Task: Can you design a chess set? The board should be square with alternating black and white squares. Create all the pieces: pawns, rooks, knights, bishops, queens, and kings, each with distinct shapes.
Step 4888:
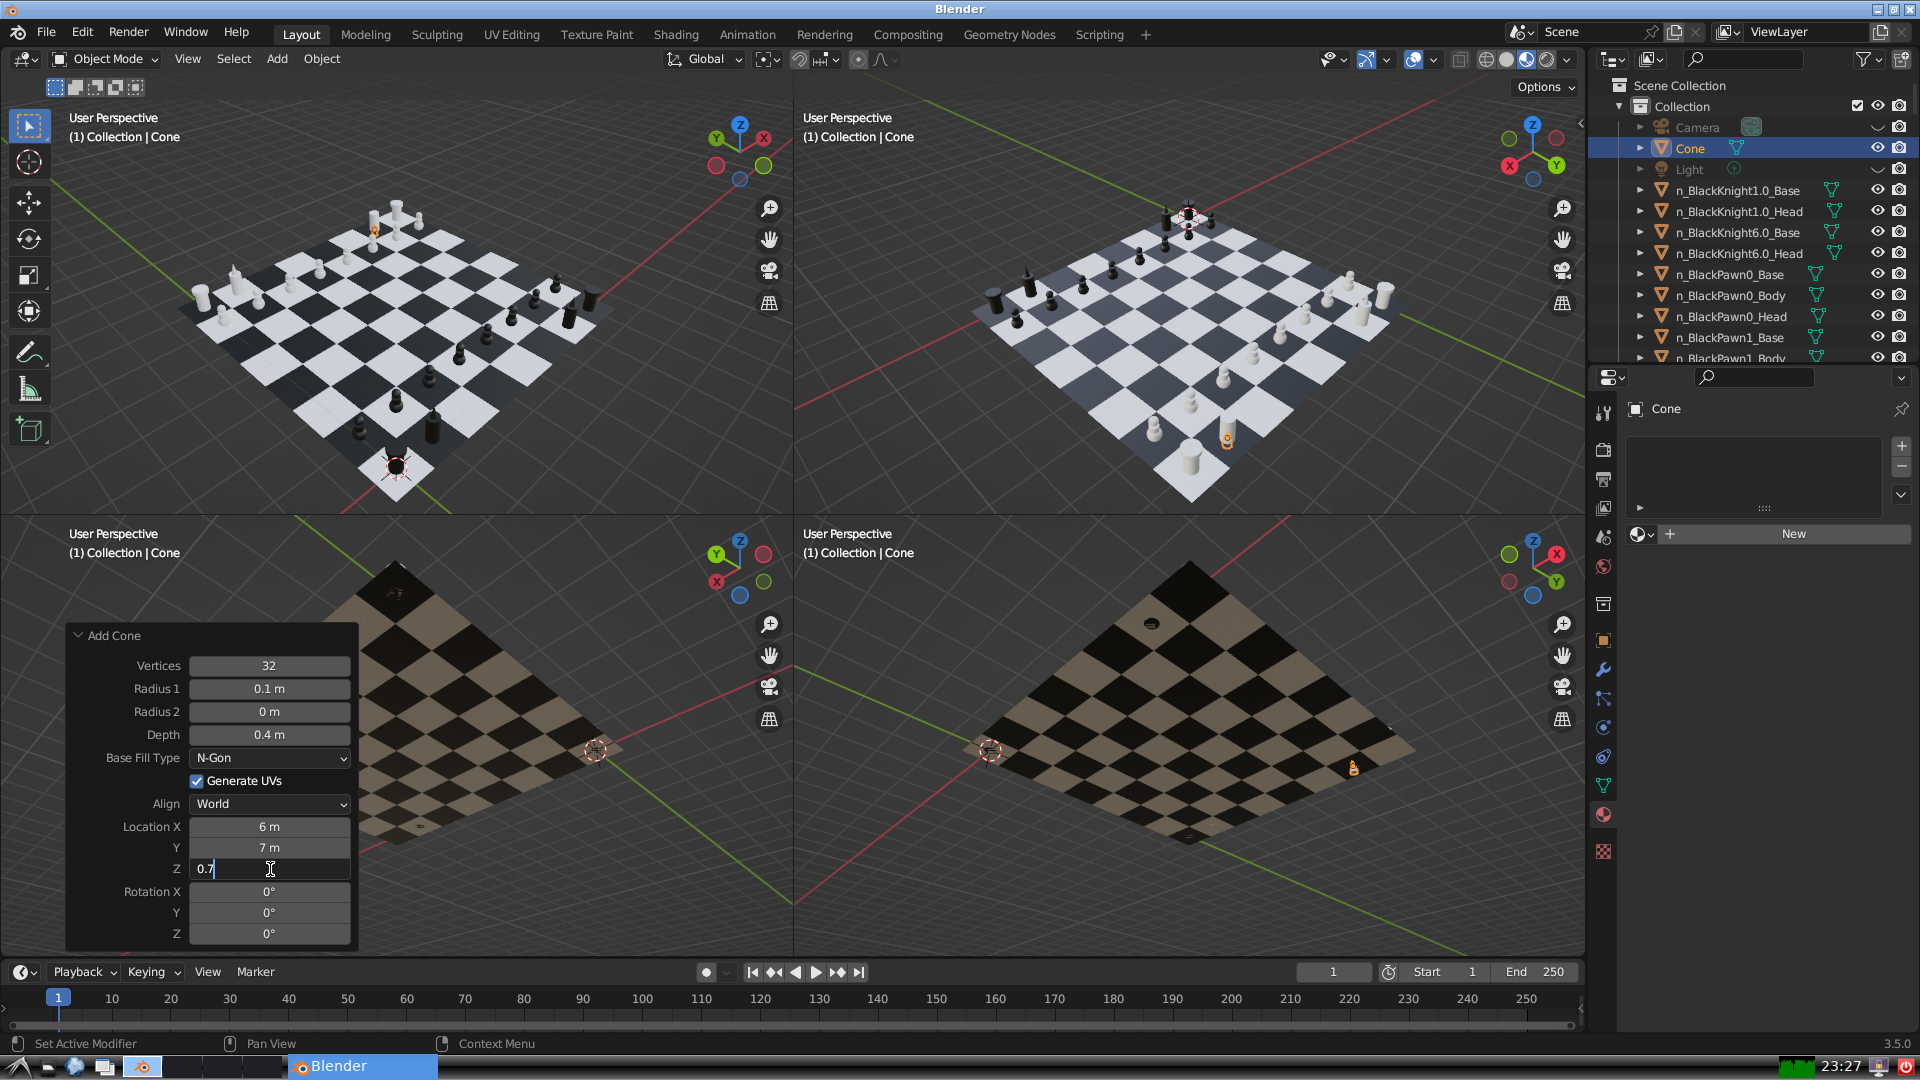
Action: {"key_press": ['Return']}